Aerial crown-view tile of a tropical tree (Barro Colorado Island, Panama), acquired 20240611:
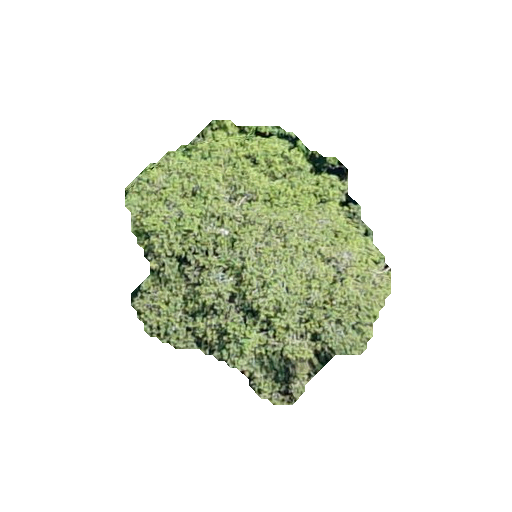
Species: Calophyllum longifolium
GBIF accepted scientific name: Calophyllum longifolium
Crown area: 80.568 m²